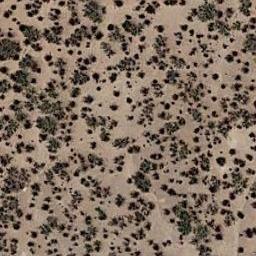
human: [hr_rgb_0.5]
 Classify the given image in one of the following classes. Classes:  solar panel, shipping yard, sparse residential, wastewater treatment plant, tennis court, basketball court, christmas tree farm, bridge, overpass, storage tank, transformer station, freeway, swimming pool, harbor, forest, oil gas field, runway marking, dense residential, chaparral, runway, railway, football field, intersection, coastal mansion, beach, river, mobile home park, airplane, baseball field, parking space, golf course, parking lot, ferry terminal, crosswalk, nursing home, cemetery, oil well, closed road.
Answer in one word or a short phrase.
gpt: chaparral